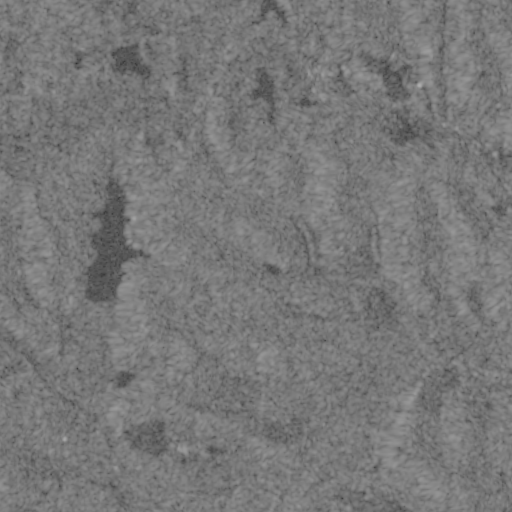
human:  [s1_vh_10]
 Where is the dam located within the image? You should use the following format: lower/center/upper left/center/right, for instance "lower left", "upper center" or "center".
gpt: The dam is located in the upper center of the image.
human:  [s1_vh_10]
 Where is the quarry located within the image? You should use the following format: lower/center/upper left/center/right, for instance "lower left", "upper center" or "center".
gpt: The quarry is located in the upper right of the image.
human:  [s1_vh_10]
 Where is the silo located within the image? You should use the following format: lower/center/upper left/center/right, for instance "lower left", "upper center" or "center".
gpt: The silo is located in the lower left of the image.
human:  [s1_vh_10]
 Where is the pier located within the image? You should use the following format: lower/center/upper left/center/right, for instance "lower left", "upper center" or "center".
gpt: The pier is located in the center left of the image.
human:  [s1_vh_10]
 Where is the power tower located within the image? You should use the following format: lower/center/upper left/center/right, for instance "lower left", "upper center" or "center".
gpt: There is no power tower in the image.

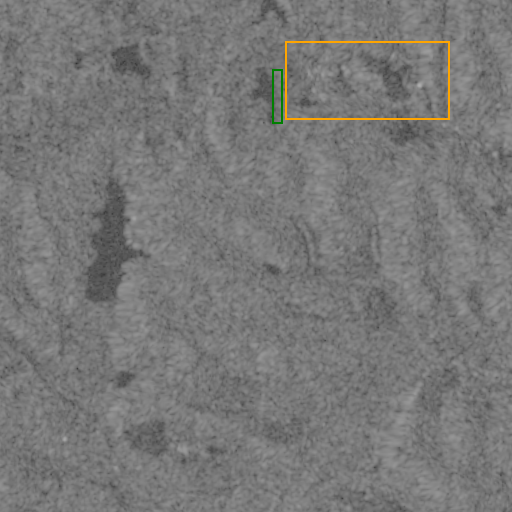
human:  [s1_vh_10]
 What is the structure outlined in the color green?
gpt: The structure outlined in green is a dam.
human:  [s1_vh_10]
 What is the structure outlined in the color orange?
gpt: The structure outlined in orange is a quarry.
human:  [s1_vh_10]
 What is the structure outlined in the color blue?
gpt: There is no blue outline.